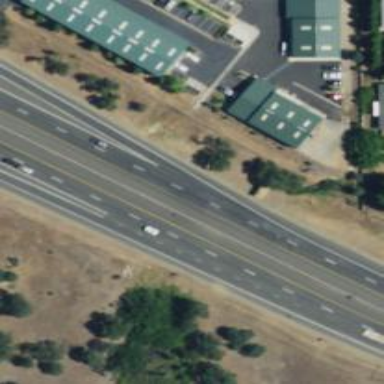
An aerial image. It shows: Asphalt trunk link road.